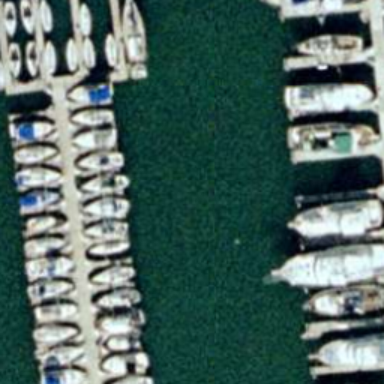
Lots of boats docked in lines at the harbor .